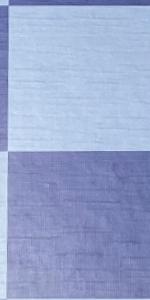
Label: Empty